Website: crate-barrel
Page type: payment
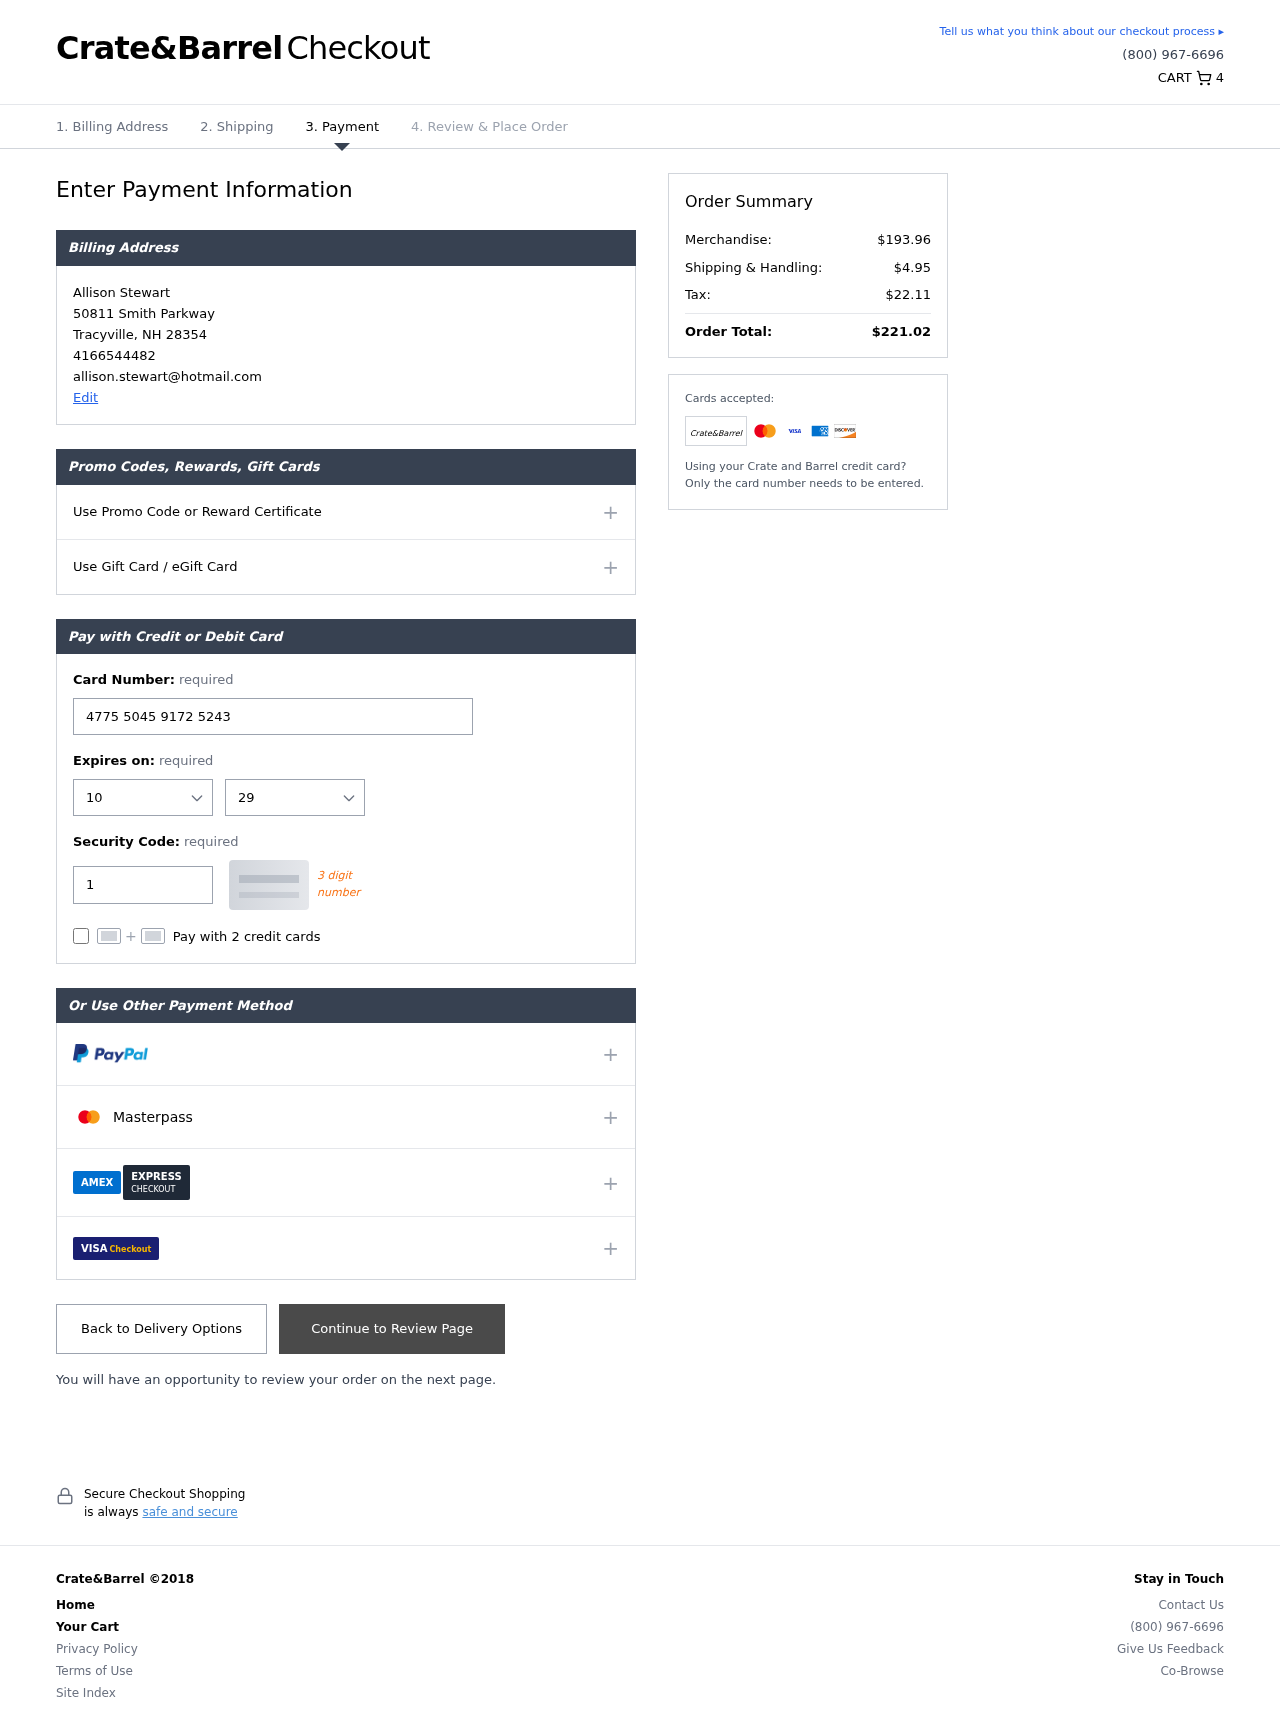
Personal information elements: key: PII_CARD_CVV
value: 162
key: PII_CARD_EXPIRY_MONTH
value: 10
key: PII_CARD_EXPIRY_YEAR
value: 29
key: PII_CARD_NUMBER
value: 4775 5045 9172 5243
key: PII_CITY
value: Tracyville
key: PII_EMAIL
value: allison.stewart@hotmail.com
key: PII_FULLNAME
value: Allison Stewart
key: PII_PHONE
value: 4166544482
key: PII_POSTCODE
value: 28354
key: PII_STATE_ABBR
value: NH
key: PII_STREET
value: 50811 Smith Parkway
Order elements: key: ORDER_NUM_ITEMS
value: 4
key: ORDER_SUBTOTAL
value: $193.96
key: ORDER_SHIPPING_COST
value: $4.95
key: ORDER_TAX
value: $22.11
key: ORDER_TOTAL
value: $221.02